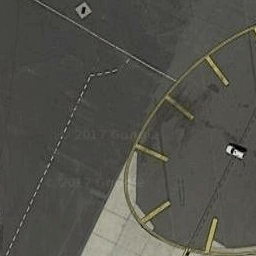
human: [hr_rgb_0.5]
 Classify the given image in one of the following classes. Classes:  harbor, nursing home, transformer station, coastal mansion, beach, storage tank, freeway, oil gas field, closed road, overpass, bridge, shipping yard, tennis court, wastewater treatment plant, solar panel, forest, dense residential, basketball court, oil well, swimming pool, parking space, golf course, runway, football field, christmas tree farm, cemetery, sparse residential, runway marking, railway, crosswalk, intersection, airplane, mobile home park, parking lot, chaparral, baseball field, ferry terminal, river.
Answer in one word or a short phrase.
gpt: runway marking